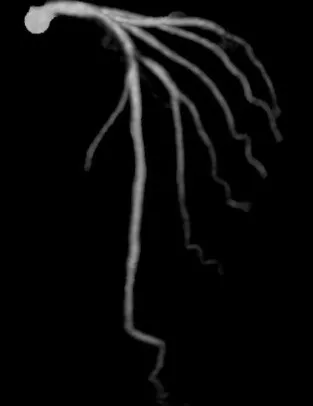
(B) Computed tomography coronary angiogram of the left anterior descending coronary artery, revealing moderate organic stenosis in the proximal part.
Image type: radiology (ct)